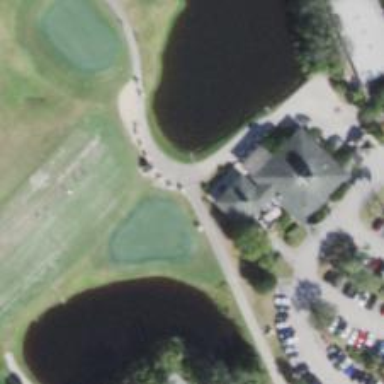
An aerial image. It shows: Path for golf carts.